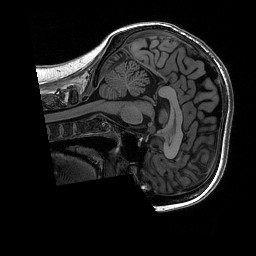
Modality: T1w
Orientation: sagittal
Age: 30
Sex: female
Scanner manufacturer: siemens
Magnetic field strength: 3 T
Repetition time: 2.53 s
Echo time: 0.0033 s